Question: I am looking something like attached image, How can I implement this in iPhoneSDK.
Can anybody suggest me or to detect the corners of captured image of a document.
Some How, I got an open source API called which recognize the <URL> very well. I want to use the same API if possible.Now the problem Is how can I make the changes in those static libraries according to my requirement to Scan the Document edges.
,

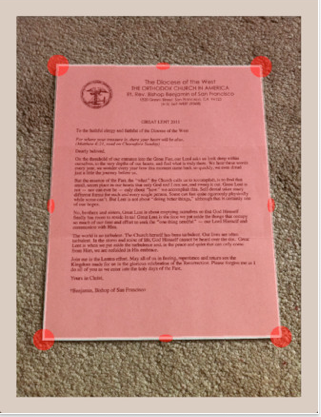
Answer: When you are already using openCV you might know the Reference Manual:
<URL>
On page 10-6 there is a reference to the set of contour detection functions:
'''
CvContourScanner cvStartFindContours(IplImage* img,
CvMemStorage* storage,
int headerSize,
CvContourRetrievalMode mode,
CvChainApproxMethod method );
int cvFindContours( IplImage* img,
CvMemStorage* storage,
CvSeq** firstContour,
int headerSize=sizeof(CvContour),
CvContourRetrievalMode mode=CV_RETR_LIST,
CvChainApproxMethod method=CV_CHAIN_APPROX_SIMPLE );
'''
I hope that helps.
When the target of your question was, how to use OpenCV on ios/iPhone then you can have a look at the following Sites. Ready made XCode project files for use in an iOS project:
<URL>
Another StackOverflow post with very valuable information can be found here:
<URL>